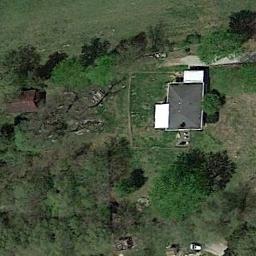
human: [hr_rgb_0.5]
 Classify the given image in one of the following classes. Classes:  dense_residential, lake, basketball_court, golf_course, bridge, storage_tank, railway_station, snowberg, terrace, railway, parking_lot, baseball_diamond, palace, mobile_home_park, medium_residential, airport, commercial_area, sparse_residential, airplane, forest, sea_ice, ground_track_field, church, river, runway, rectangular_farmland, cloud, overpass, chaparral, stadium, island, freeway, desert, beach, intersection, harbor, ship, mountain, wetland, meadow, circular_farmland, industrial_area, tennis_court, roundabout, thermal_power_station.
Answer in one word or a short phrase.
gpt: sparse_residential